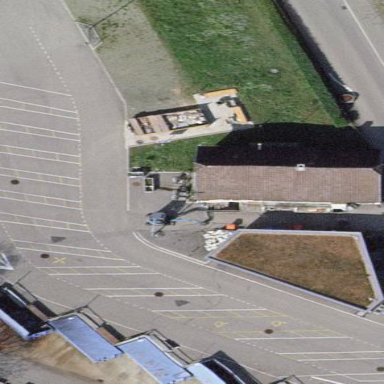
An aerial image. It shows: Recycling centre enclosed by fence.